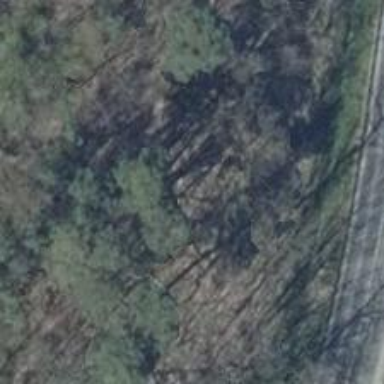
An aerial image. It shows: Abandoned railway with historical significance.